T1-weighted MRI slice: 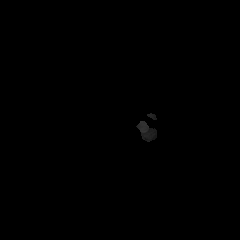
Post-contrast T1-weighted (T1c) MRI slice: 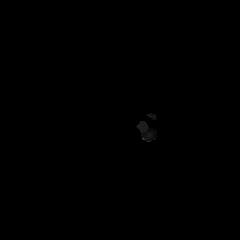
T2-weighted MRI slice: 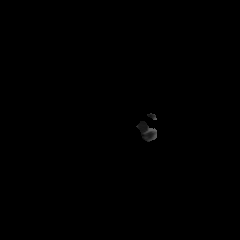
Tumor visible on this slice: no